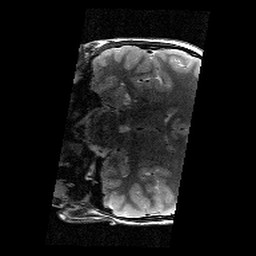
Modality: T2w
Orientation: coronal
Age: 11
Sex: male
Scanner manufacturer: siemens
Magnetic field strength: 3 T
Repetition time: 9.23 s
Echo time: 0.067 s